Question: I have a data-structure (in plist) that looks something like this:

What i have here is an 'NSArray' of 'NSDictionary'. Each 'NSDictionary' has two keys:
'''
Title
Link (recursive)
'''
This forms a tree like structure, with variable length branches i.e. some branches can die at level 0, and some can be as large as level 3 or more.
I'm showing this structure in 'UITableView' (with a little help from 'UINavigationController'). This was easy enough.
> Note: On tapping the Leaf Node
(represented by 'NSDictionary' object
with or as "Link"), an
event is triggered i.e. Model window
appears with some information.
Now, i need to add Search support.
Search bar will appear above 'UITabeView' (for Level 0). I need to come-up with a way to search this tree like structure, and then show the results using 'UISearchDisplayController', and then allow users to navigate the results as well.
> How?... is where i'm a little stuck
and need some advise.
The search has to be quick, because we want .
p.s. I've thought of translating this data structure to CoreData, and it's still lurking in my mind. If you think it can help in this case, please advise.
---
Edit:
Here's my current solution, which is working (by the way):
'''
#pragma mark -
#pragma mark UISearchDisplayController methods
- (void)searchBarResultsListButtonClicked:(UISearchBar *)searchBar {
NSLog(@"%s", __FUNCTION__);
}
- (BOOL)searchDisplayController:(UISearchDisplayController *)controller shouldReloadTableForSearchString:(NSString *)searchString {
NSLog(@"%s", __FUNCTION__);
[self filterCategoriesForSearchText:searchString
scope:[controller.searchBar selectedScopeButtonIndex]];
// Return YES to cause the search result table view to be reloaded.
return YES;
}
- (BOOL)searchDisplayController:(UISearchDisplayController *)controller shouldReloadTableForSearchScope:(NSInteger)searchOption {
NSLog(@"%s", __FUNCTION__);
[self filterCategoriesForSearchText:[controller.searchBar text]
scope:[controller.searchBar selectedScopeButtonIndex]];
// Return YES to cause the search result table view to be reloaded.
return YES;
}
#pragma mark UISearchDisplayController helper methods
- (void)filterCategoriesForSearchText:(NSString *)searchText scope:(NSInteger)scope {
self.filteredCategories = [self filterCategoriesInArray:_categories forSearchText:searchText];
NSSortDescriptor *descriptor = [[[NSSortDescriptor alloc] initWithKey:KEY_DICTIONARY_TITLE ascending:YES] autorelease];
[self.filteredCategories sortUsingDescriptors:[NSArray arrayWithObjects:descriptor, nil]];
}
- (NSMutableArray *)filterCategoriesInArray:(NSArray *)array forSearchText:(NSString *)searchText {
NSMutableArray *resultArray = [NSMutableArray array];
NSArray *filteredResults = nil;
// Apply filter to array
// For some weird reason this is not working. Any guesses? [NSPredicate predicateWithFormat:@"%@ CONTAINS[cd] %@", KEY_DICTIONARY_TITLE, searchText];
NSPredicate *filter = [NSPredicate predicateWithFormat:@"Title CONTAINS[cd] %@", searchText];
filteredResults = [array filteredArrayUsingPredicate:filter];
// Store the filtered results (1)
if ((filteredResults != nil) && ([filteredResults count] > 0)) {
[resultArray addObjectsFromArray:filteredResults];
}
// Loop on related records to find the matching results
for (NSDictionary *dictionayObject in array) {
NSArray *innerCategories = [dictionayObject objectForKey:KEY_DICTIONARY_LINK];
if ((innerCategories != nil) && ([innerCategories count] > 0)) {
filteredResults = [self filterCategoriesInArray:innerCategories forSearchText:searchText];
// Store the filtered results (2)
if ((filteredResults != nil) && ([filteredResults count] > 0)) {
[resultArray addObjectsFromArray:filteredResults];
}
}
}
return resultArray;
}
'''
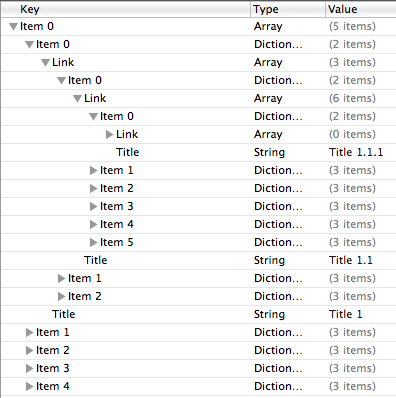
Answer: Core Data be able to perform the search in the data store pretty efficiently, and would scale the search to more levels efficiently. Also, if you use <URL> a few objects into the array. HTH